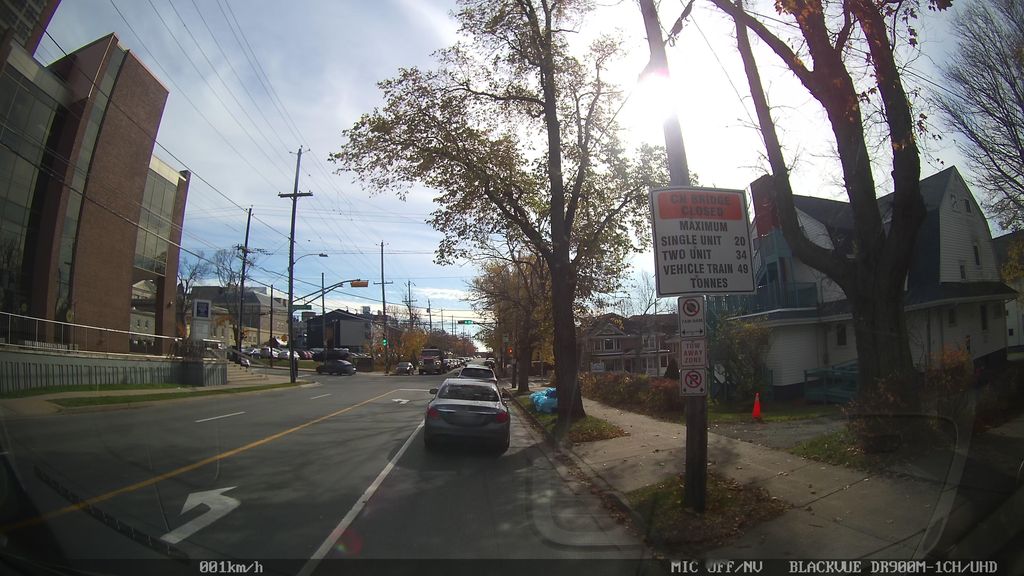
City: halifax